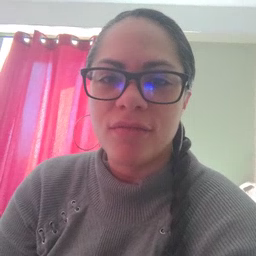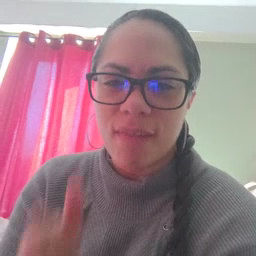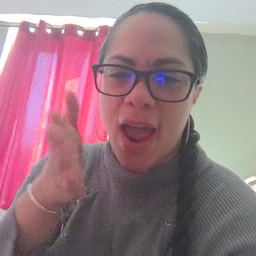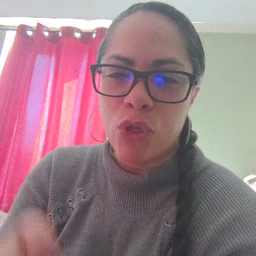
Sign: after